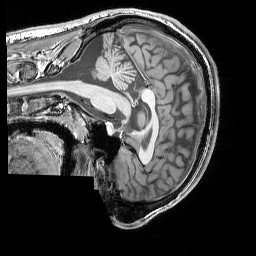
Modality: T1w
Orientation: sagittal
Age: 19
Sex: male
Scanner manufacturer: siemens
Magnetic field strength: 3 T
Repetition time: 1.9 s
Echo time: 0.00444 s